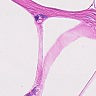
Metastatic tissue present: no